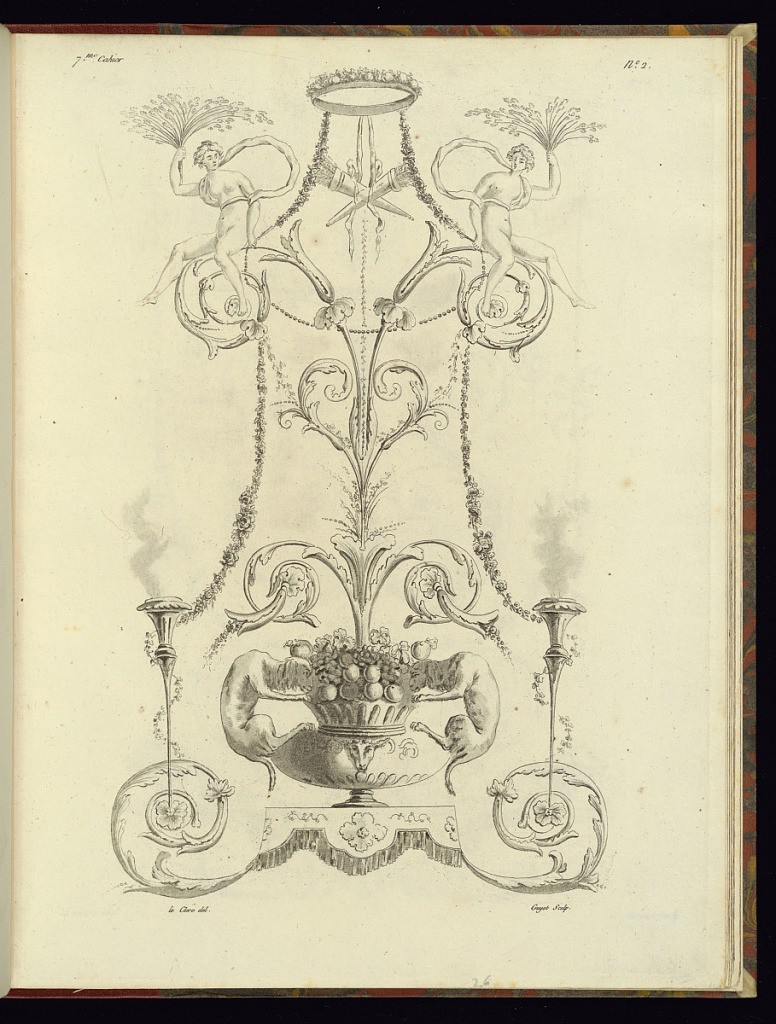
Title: Arabesque Design
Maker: Pierre Thomas Le Clerc, French, ca. 1740 - ca. 1796
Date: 1788
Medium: Etching and aquatint on laid paper
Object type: Print
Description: Arabesque ornament design with neoclassical motifs. Hanging festoons of flowers and leaves, with two nude female figures, two hanging quivers of arrows, fleurons, scrolling acanthus leaves, fleurons, rosettes, a footed vase with fruit and animal motifs, two incense burners and a textile with passementerie. The plate is signed and numbered.